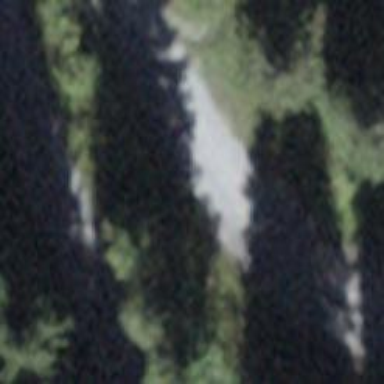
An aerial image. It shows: Well-maintained track road with grade 1 tracktype.